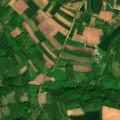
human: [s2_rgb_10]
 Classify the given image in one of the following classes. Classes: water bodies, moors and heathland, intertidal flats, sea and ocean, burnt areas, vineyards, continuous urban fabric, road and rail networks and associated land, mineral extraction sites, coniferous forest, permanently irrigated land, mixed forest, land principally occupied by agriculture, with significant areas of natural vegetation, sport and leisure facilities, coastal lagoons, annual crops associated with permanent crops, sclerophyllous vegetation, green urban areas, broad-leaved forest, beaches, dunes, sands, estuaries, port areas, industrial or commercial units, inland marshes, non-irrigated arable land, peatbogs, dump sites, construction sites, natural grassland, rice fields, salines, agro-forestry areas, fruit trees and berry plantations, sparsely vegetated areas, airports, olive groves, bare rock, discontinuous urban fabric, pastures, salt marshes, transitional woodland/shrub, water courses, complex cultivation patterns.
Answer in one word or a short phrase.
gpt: complex cultivation patterns, land principally occupied by agriculture, with significant areas of natural vegetation, broad-leaved forest, transitional woodland/shrub